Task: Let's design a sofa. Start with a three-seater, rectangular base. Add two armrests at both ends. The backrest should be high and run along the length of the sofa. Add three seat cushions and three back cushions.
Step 66:
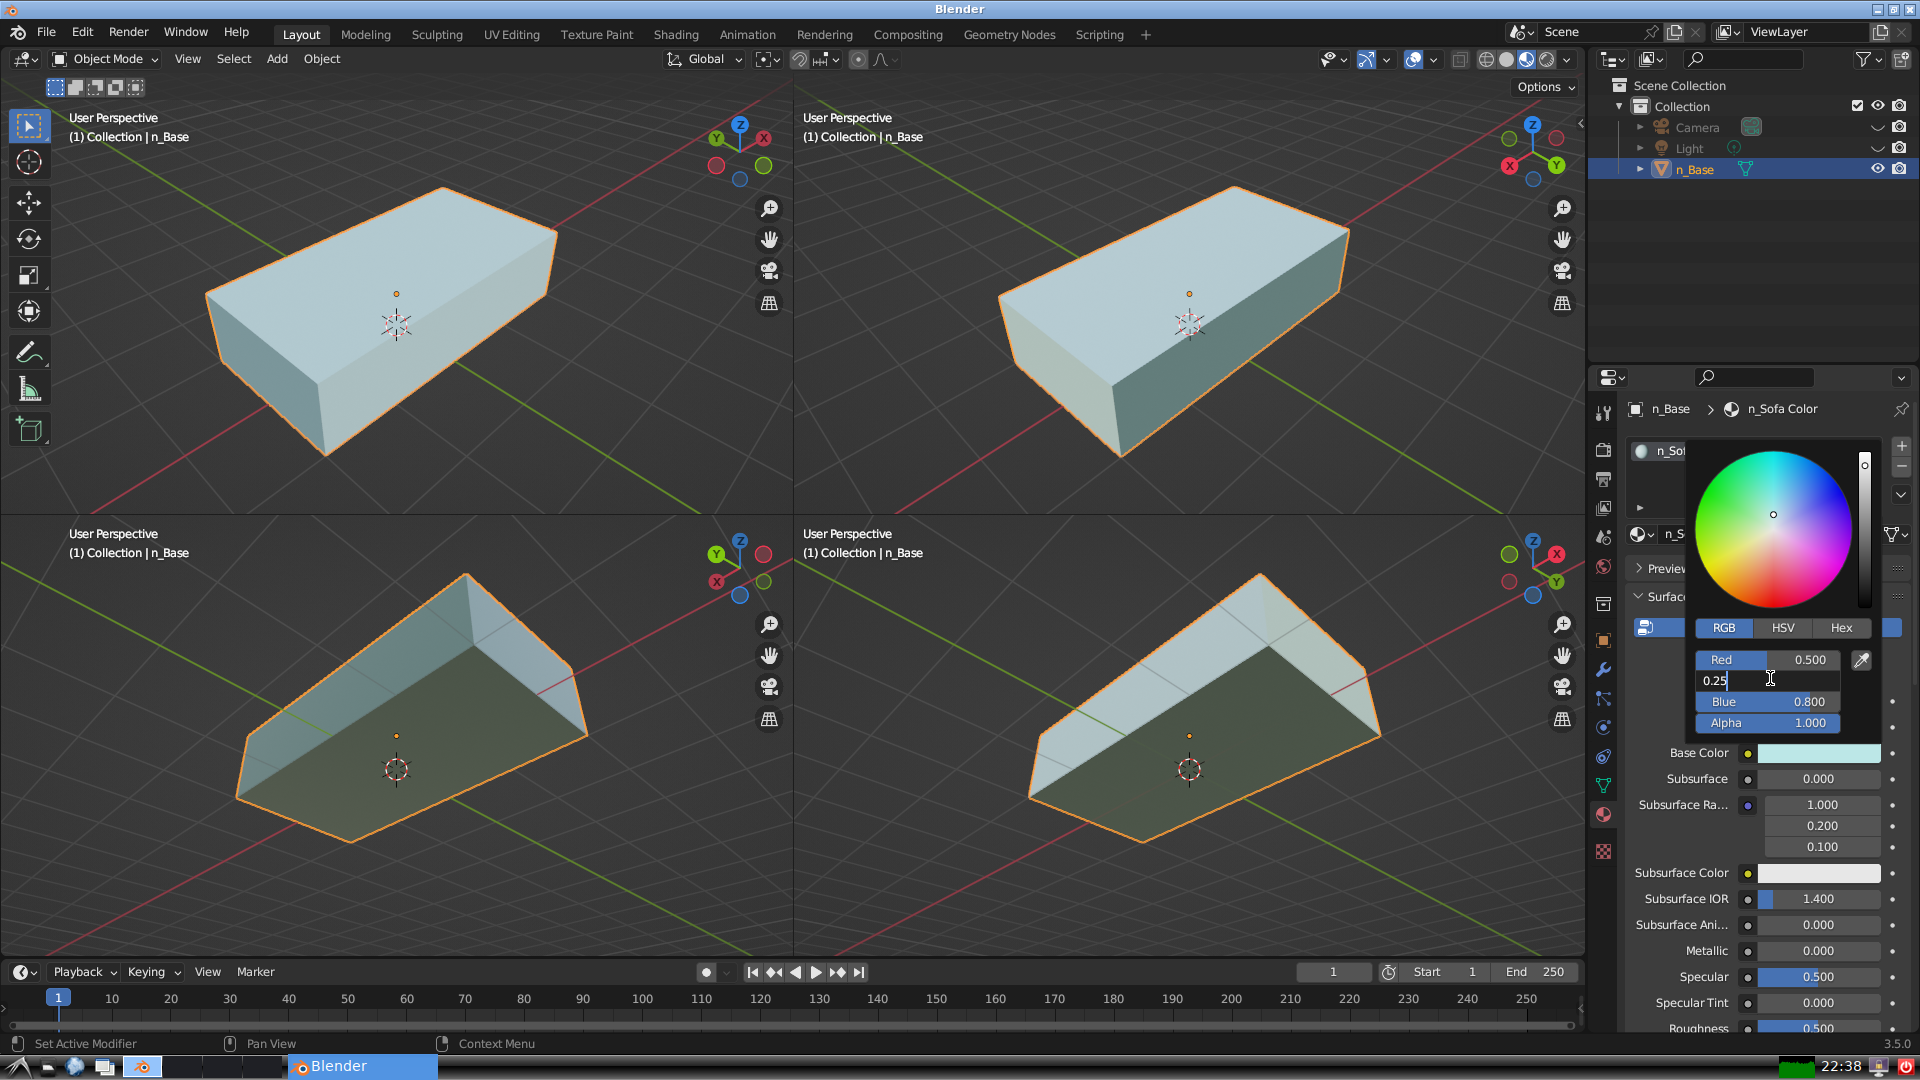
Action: {"key_press": ['Return']}